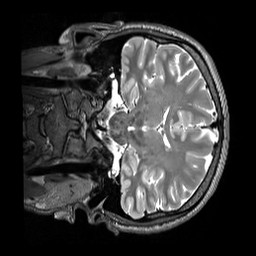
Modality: T2w
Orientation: coronal
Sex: male
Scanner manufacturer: siemens
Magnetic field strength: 3 T
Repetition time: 3.2 s
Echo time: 0.409 s